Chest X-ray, PA view. Patient: 55 years old, sex M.
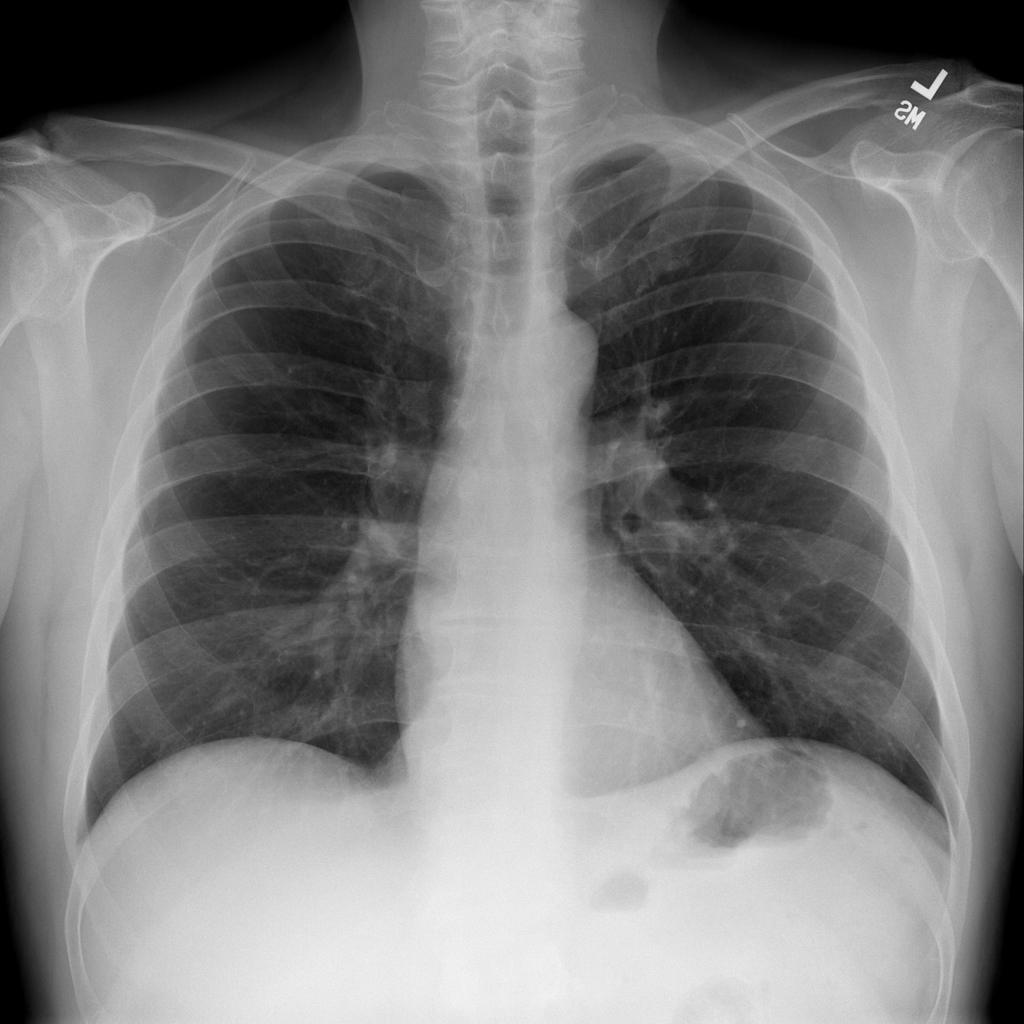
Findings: No Finding